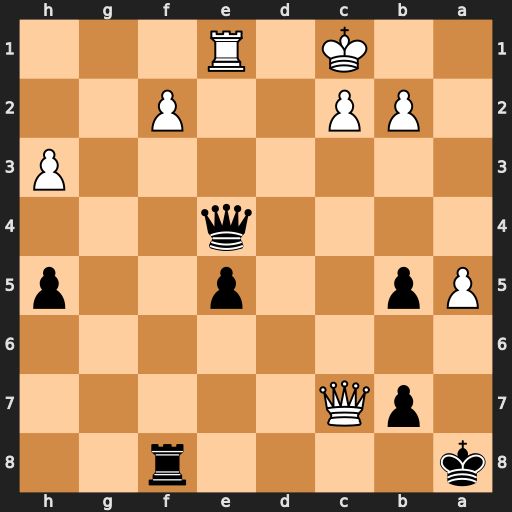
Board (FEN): k4r2/1pQ5/8/Pp2p2p/4q3/7P/1PP2P2/2K1R3
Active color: b
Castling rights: -
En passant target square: -
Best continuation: Qxe1#